Aerial crown-view tile of a tropical tree (Barro Colorado Island, Panama), acquired 20250217:
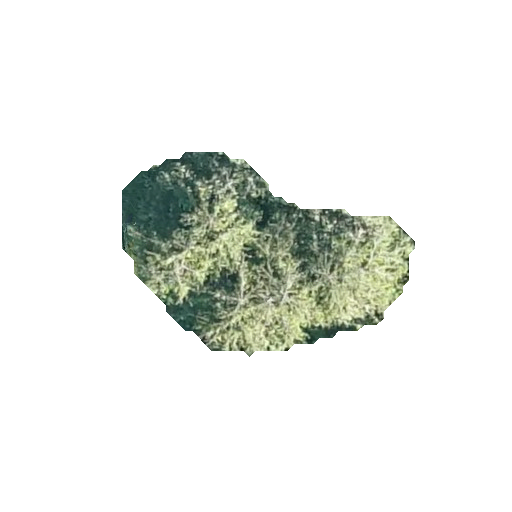
Species: Quararibea stenophylla
GBIF accepted scientific name: Quararibea stenophylla
Crown area: 58.198 m²